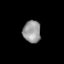
Tissue: lung
Cell type: Epithelial cells
Senescence score: 0.2277
Nuclear area (px): 388
Mean DAPI intensity: 150.015